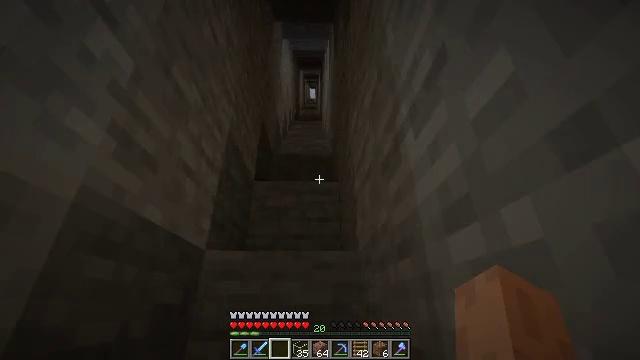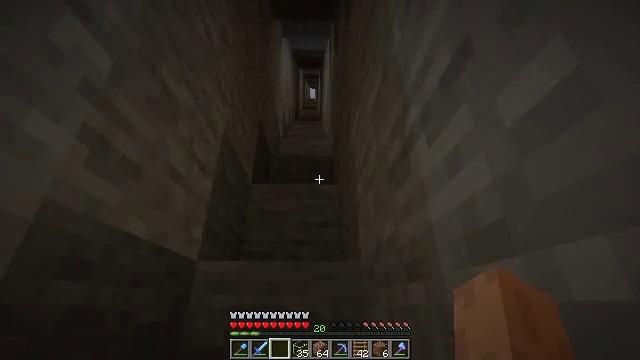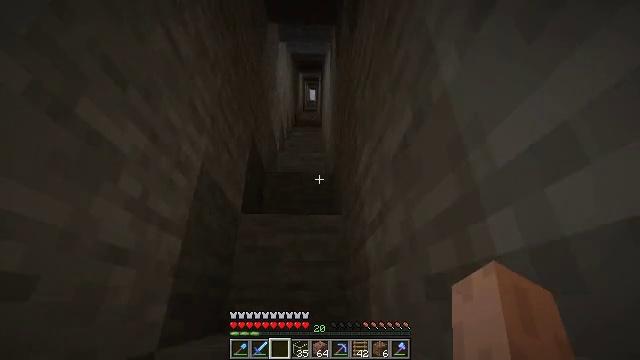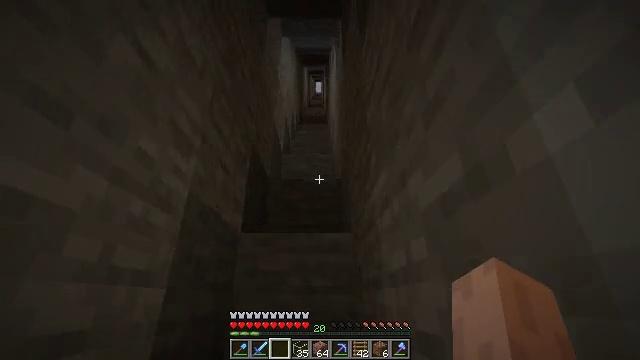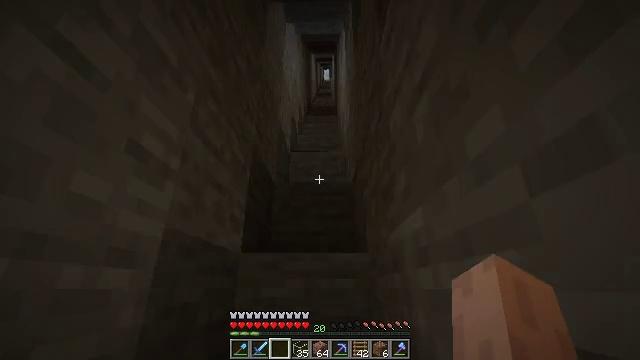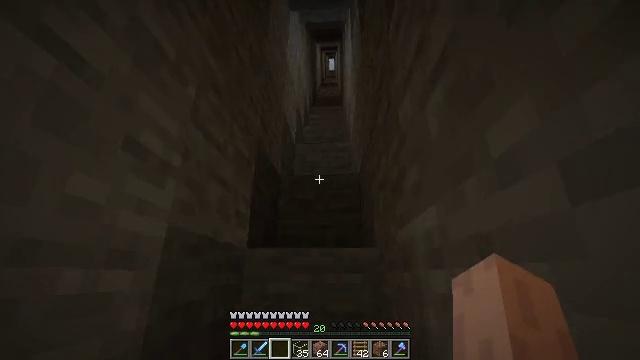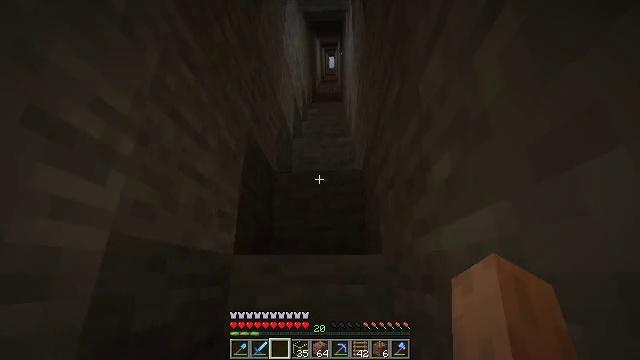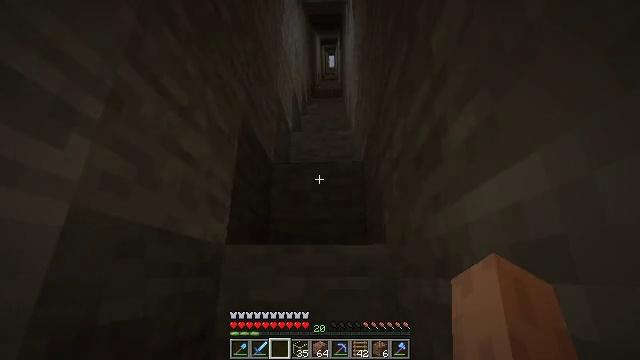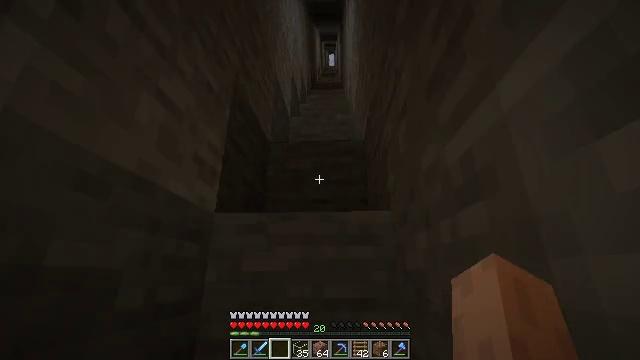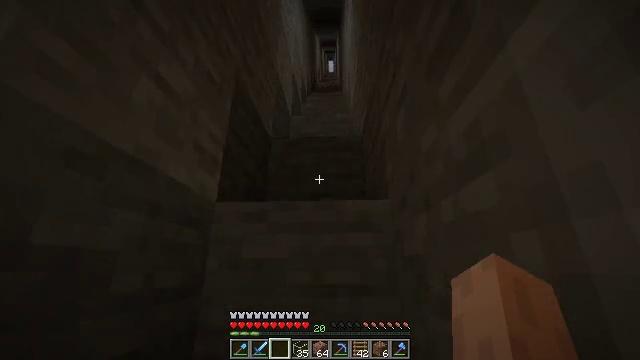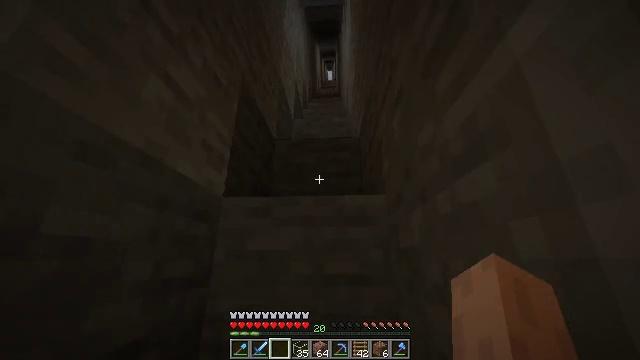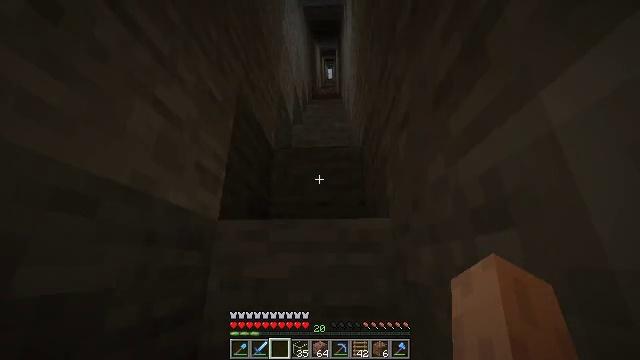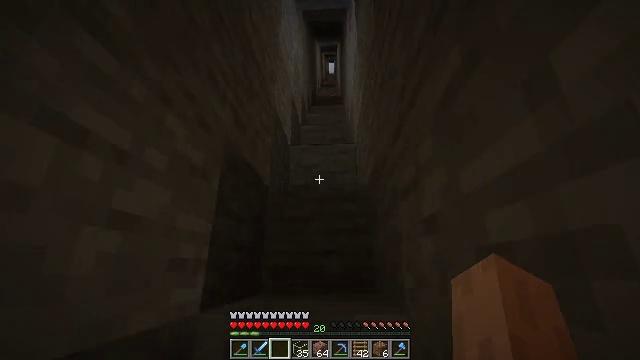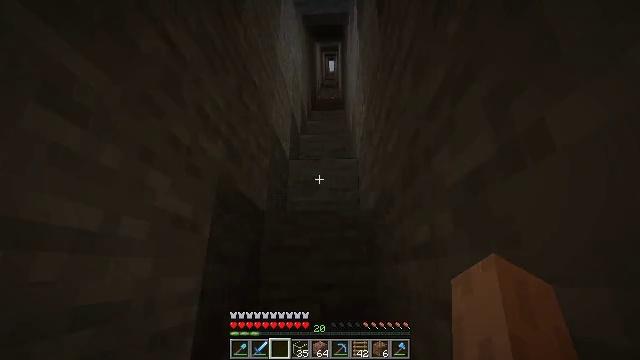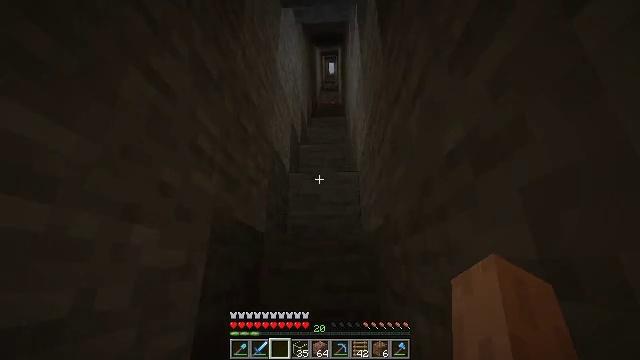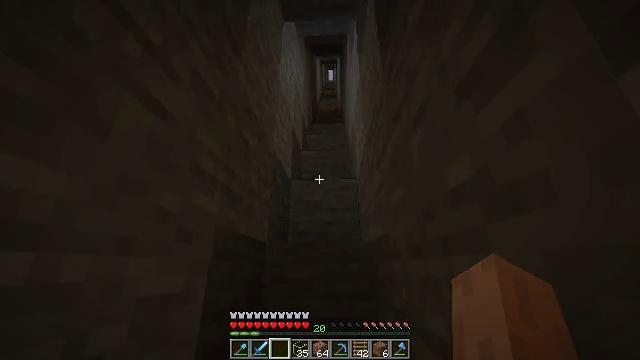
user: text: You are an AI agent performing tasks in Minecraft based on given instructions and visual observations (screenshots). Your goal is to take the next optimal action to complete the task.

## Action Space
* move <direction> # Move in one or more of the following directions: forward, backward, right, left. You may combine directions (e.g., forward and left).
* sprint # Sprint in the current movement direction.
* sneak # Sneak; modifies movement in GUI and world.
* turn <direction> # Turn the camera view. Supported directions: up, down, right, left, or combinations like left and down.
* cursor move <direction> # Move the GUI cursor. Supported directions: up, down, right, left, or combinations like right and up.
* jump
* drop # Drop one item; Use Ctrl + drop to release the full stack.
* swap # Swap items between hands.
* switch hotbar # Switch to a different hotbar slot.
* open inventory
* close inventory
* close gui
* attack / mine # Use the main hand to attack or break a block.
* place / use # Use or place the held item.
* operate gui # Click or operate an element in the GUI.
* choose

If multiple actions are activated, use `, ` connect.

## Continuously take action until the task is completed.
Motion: motion action
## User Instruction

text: Collect the ladder block.
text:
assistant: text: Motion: move forward, sprint, jump
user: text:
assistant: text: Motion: move forward, jump
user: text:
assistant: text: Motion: move forward, turn left and down, jump
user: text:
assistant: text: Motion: move forward, turn left and down, jump
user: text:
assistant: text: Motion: move forward, turn left and down, jump
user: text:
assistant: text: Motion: move forward, jump
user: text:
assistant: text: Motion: move forward, jump
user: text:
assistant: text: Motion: move forward, sprint, jump
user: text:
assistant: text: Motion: move forward, sprint, jump
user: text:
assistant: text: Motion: move forward, sprint, jump
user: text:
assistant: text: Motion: move forward, sprint, jump
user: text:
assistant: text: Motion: move forward, jump
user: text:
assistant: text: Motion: move forward, jump
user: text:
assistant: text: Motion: move forward, jump
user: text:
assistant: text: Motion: move forward, jump
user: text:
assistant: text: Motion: move forward, jump
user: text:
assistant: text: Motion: move forward, sprint, jump
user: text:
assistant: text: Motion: move forward, sprint, jump
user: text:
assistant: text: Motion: move forward, sprint, jump
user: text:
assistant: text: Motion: move forward, sprint, jump
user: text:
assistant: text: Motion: move forward, jump
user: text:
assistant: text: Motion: move forward, jump
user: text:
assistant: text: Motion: move forward, jump
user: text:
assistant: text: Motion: move forward, jump
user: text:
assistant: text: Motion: move forward, sprint, jump
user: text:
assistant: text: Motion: move forward, sprint, jump
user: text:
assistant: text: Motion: move forward, sprint, turn down, jump
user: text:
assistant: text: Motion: move forward, sprint, jump
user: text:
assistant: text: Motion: move forward, turn right, jump
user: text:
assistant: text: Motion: move forward, turn right, jump